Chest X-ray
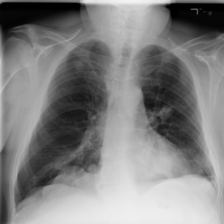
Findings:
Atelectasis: negative
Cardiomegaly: negative
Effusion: negative
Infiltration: negative
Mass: positive
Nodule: negative
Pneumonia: negative
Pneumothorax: negative
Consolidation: negative
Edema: negative
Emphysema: negative
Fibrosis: negative
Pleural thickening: negative
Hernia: negative